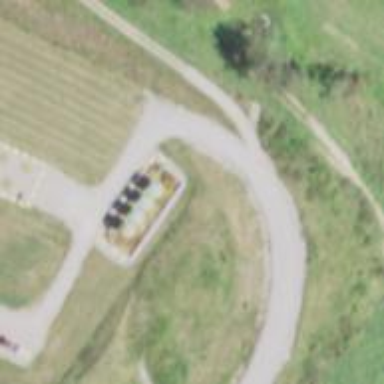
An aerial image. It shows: Storage tank with man-made structure.